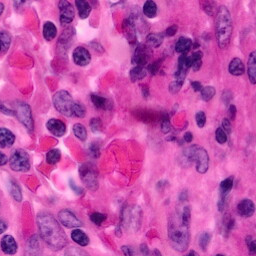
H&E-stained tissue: Pancreatic